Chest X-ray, PA view. Patient: 66 years old, sex M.
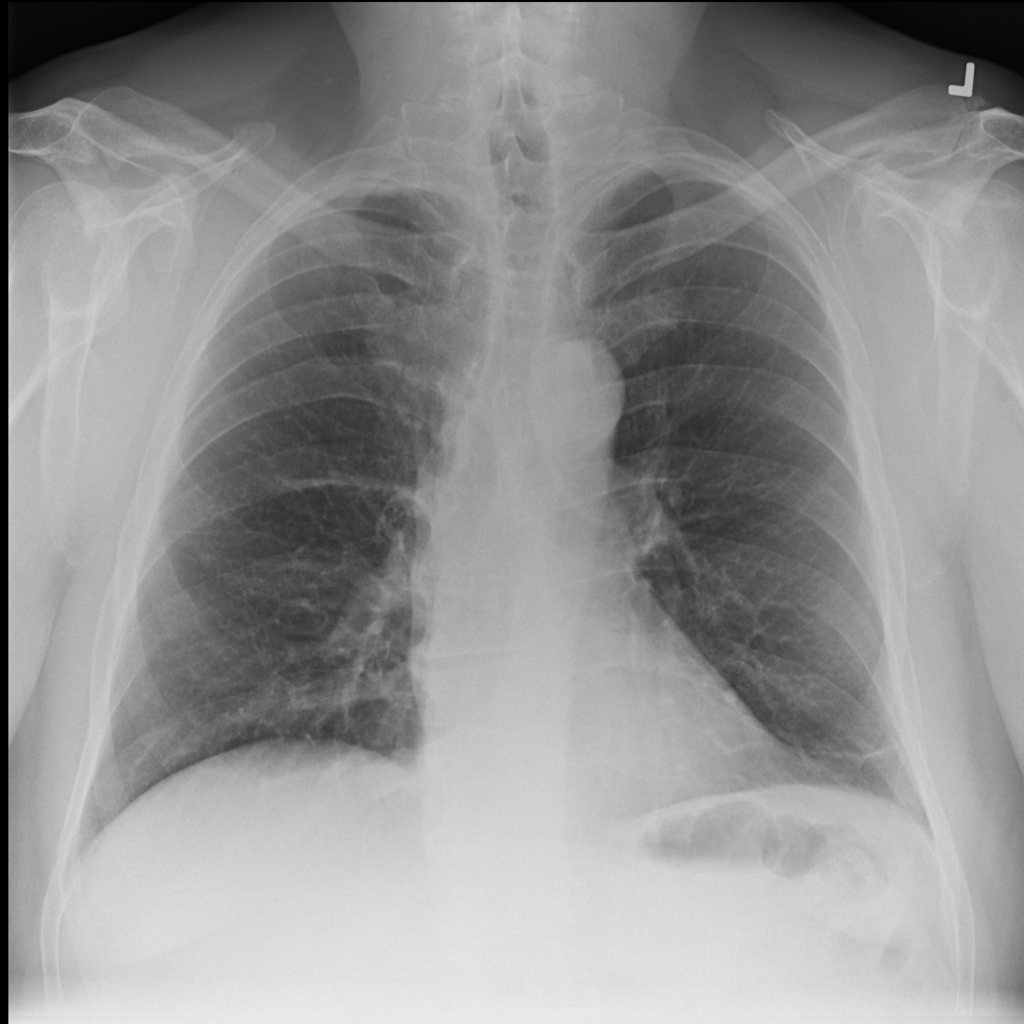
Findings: Atelectasis